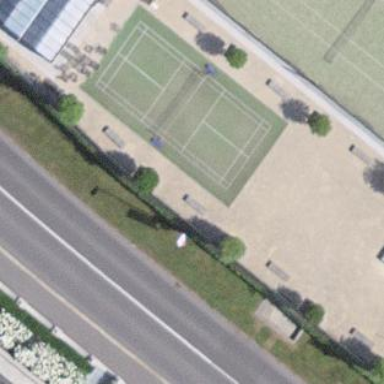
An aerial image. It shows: Tennis court on the leisure land pitch.